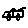
Label: car